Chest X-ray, PA view. Patient: 47 years old, sex F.
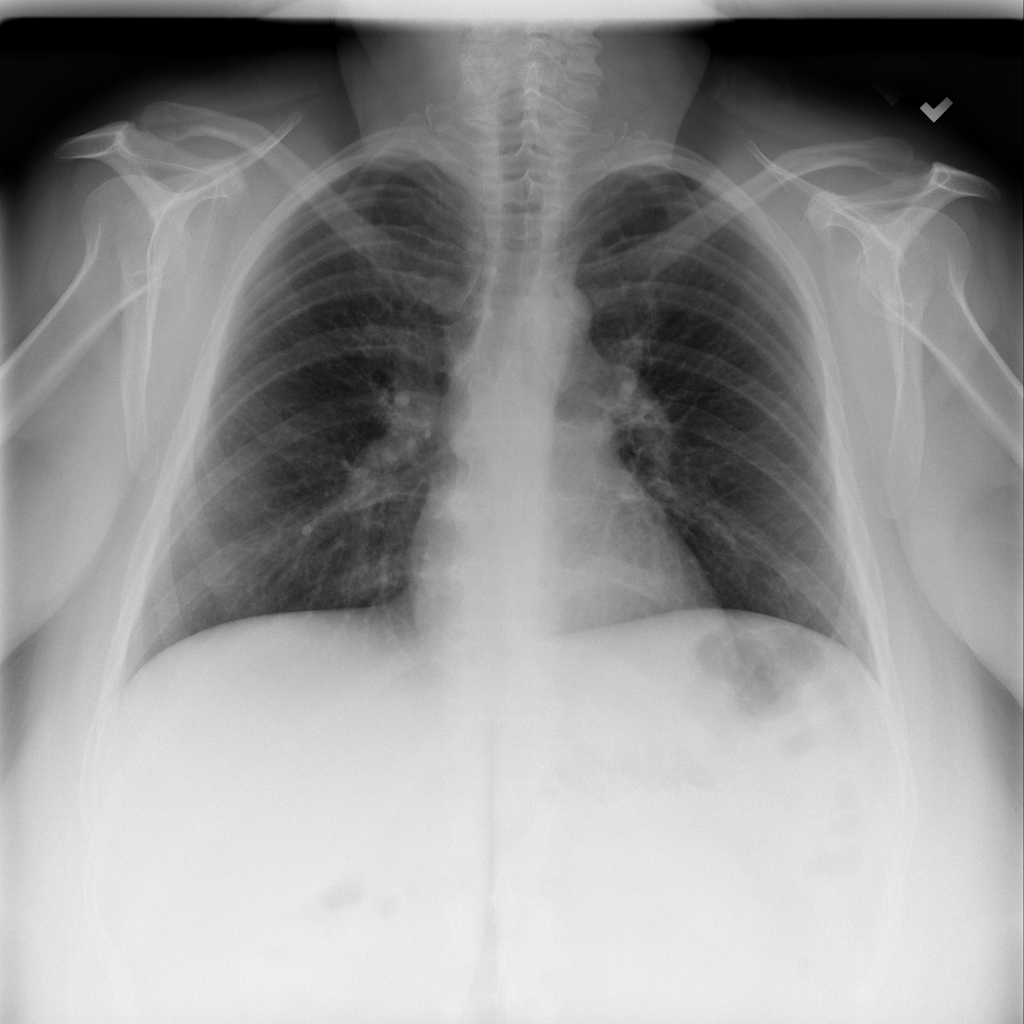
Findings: No Finding